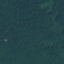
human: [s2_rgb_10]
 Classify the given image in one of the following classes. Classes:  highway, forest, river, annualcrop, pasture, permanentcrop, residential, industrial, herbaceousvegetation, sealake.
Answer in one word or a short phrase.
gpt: Forest